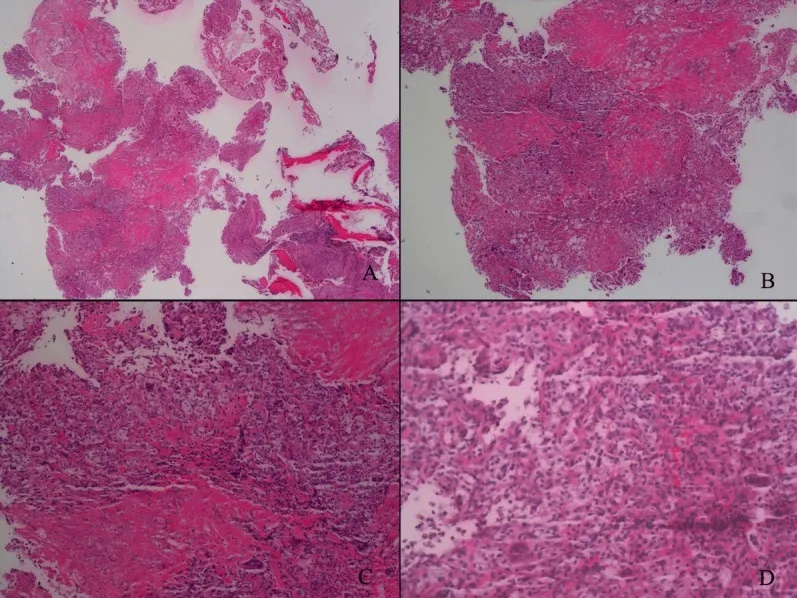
Pathological result.
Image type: pathology (h&e)